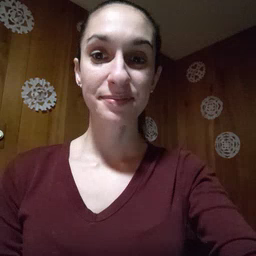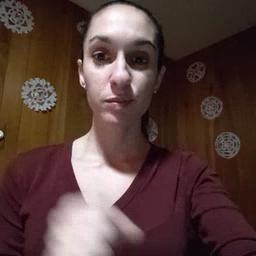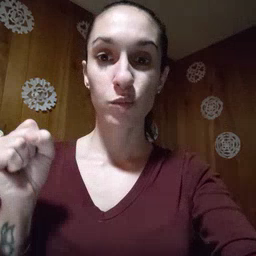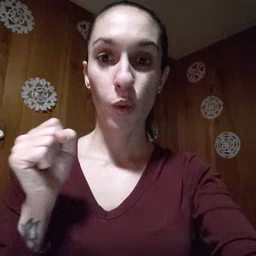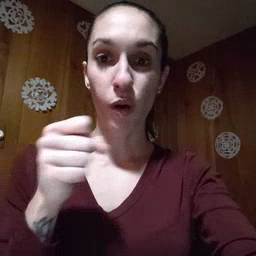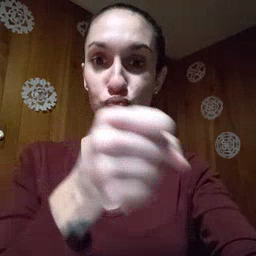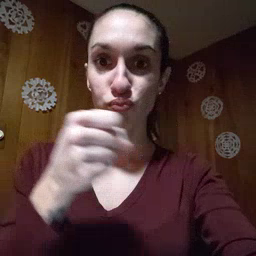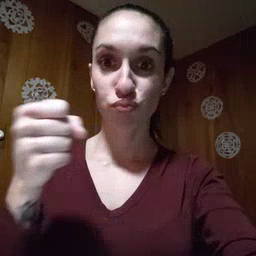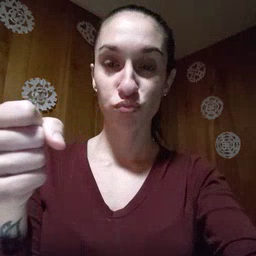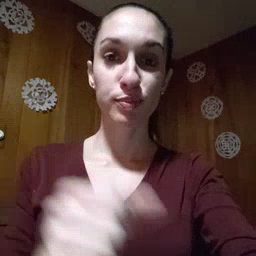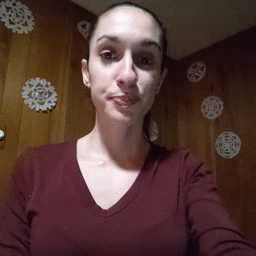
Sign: refrigerator